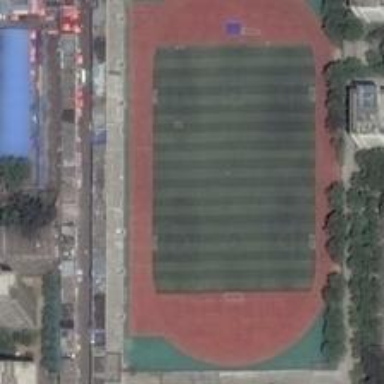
The eyewatching blue building and the huge football field are seperated by the bustling road .